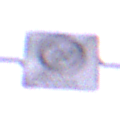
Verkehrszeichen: EndeZone20
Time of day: SunriseSunset
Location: Outdoor (Nature)
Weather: PartlyCloudy
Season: NotSpecified
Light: Natural